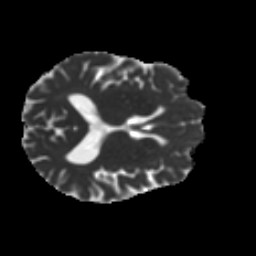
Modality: MD
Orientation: axial
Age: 63
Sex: male
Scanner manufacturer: ge
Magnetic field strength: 3 T
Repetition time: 7.8 s
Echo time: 0.0611 s